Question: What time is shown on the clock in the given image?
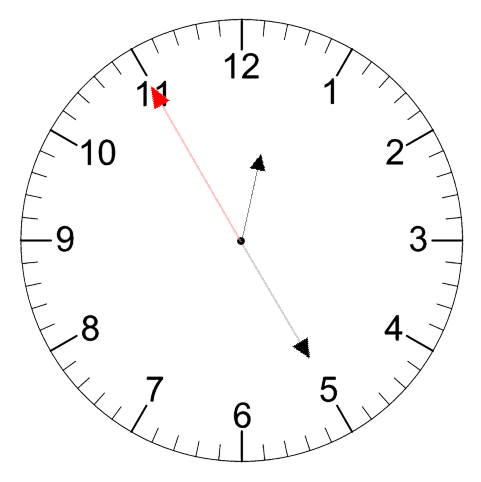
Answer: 12:24:55